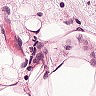
Metastatic tissue present: yes